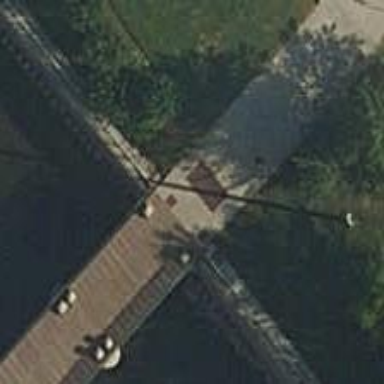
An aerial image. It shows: Footway bridge.